Question:
I have an app that basically looks like the design in the attached picture.
As you can see, there are 4 activities, and some of the activities have fragments.
I want to get the answer of a test back to the user's profile.
Up to now, I've been uploading the result to the server and having the app update the user's profile every time they go back to the , but that seems like a waste of resources.
Is there a pattern or way to do this in the app?
I looked at <URL>'s.
I looked into using the delegate pattern described in <URL> but I can't get the instance of the to the .
I hope someone can point me in the direction of the correct way of doing this.
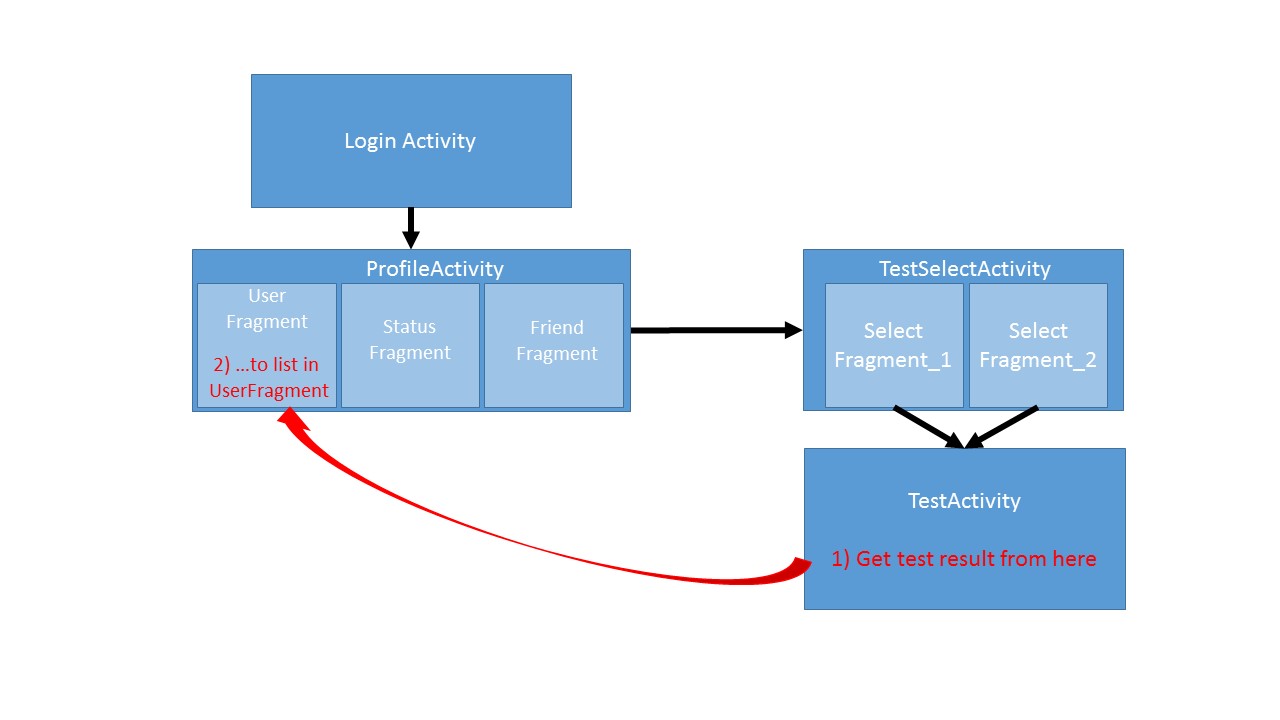
Answer: One approach is use 'startActivityForResult()' don't finish any 'Activity'
start all activities by 'startActivityForResult()' then depending on your condition you can finish activity
pass result back to the previous activity using 'onActivityResult()'
Then for fragment you can store fragment object in .
In Fragment write method for updating UI
So you can access that method using fragment object
'''
class ProfileActivity extends ......
{
@override
public void onActivityResult(....)
{
.....
frgamnetObject.updateUI();
....
}
}
'''